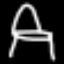
Label: chair